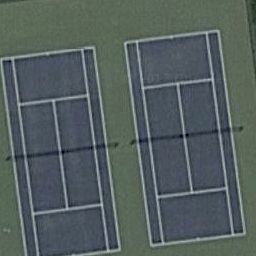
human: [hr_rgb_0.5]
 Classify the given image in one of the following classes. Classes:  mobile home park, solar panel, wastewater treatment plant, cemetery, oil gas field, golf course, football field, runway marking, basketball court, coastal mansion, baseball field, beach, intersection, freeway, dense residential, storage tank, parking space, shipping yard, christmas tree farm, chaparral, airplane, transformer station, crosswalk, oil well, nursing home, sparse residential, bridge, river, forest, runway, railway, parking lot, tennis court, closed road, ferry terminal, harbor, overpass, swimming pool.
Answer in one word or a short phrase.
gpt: tennis court